Question: In a layout file I have a Listview whose size can grow/shrink dynamically. I have a button btn_rec_add and it's click event I add an item in the ListView. I have tried many changes in the Layout file but haven't been able to make the button shift its location based on number of items in the ListView. If I keep the button in the same RelativeLayout which has the ListView, then the button moves dynamically which is exactly how I want but I can't see the button after adding 5 or more elements in 4.3 inch display phones. If I keep the button outside the RelativeLayout of the ListView, then it is fixed on the screen.
Currently, the btn_rec_add is fixed to the bottom of the layout. Can someone please help me solve this problem.
Here is the XML code:
'''
<?xml version="1.0" encoding="utf-8"?>
<RelativeLayout xmlns:android="http://schemas.android.com/apk/res/android"
android:layout_width="match_parent"
android:layout_height="match_parent"
android:background="@drawable/bg" >
<ImageView
android:id="@id/top_bar_view"
android:layout_width="match_parent"
android:layout_height="50dp"
android:background="@drawable/top_bar"
android:contentDescription="@string/content" />
<TextView
android:id="@+id/txt_recipients"
android:layout_width="wrap_content"
android:layout_height="wrap_content"
android:layout_alignParentTop="true"
android:layout_centerHorizontal="true"
android:layout_marginTop="8dp"
android:padding="8dp"
android:text="@string/text_recipients"
android:textColor="#FFFFFF"
android:textSize="16sp" />
<ImageButton
android:id="@id/btn_back"
android:layout_width="80dp"
android:layout_height="50dp"
android:layout_alignParentLeft="true"
android:layout_alignParentTop="true"
android:contentDescription="@string/content"
android:paddingTop="6dp"
android:src="@drawable/ic_back" />
<RelativeLayout
android:id="@+id/Rlayout_recipients"
android:layout_width="fill_parent"
android:layout_height="wrap_content"
android:layout_above="@id/btn_rec_add"
android:layout_alignParentLeft="true"
android:layout_below="@id/top_bar_view" >
<ListView
android:id="@+id/rec_list"
android:layout_width="match_parent"
android:layout_height="wrap_content"
android:divider="@null"
android:dividerHeight="0dp"
android:paddingTop="20dp" />
</RelativeLayout>
<ImageButton
android:id="@+id/btn_rec_add"
android:layout_width="wrap_content"
android:layout_height="wrap_content"
android:layout_alignParentBottom="true"
android:layout_centerHorizontal="true"
android:contentDescription="@string/content"
android:src="@drawable/icon_add" />
</RelativeLayout>
'''

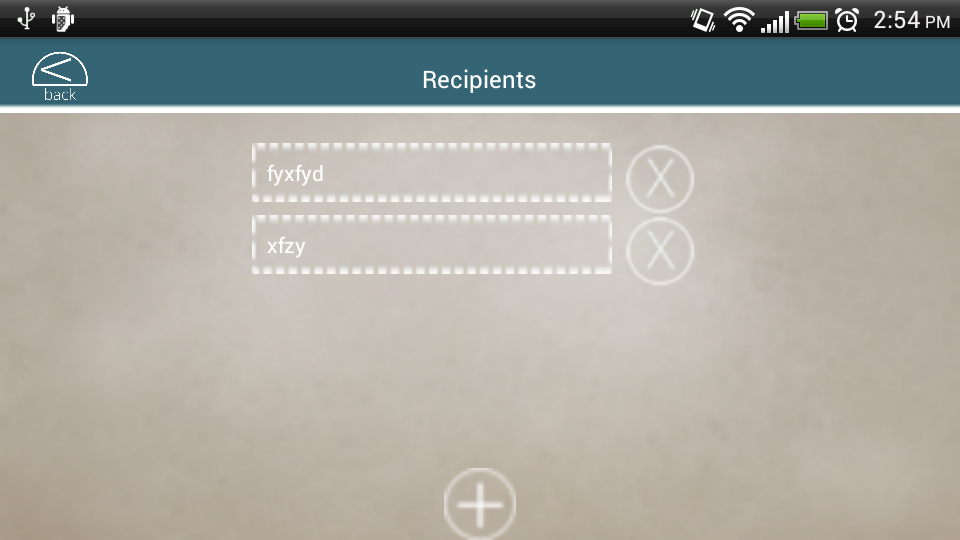
Answer: If I understand correctly, you want the behavior of the button to be as follows:
- 'ListView''ListView'- 'ListView'
If my understanding is correct, you should place your 'ListView' and your button in a 'LinearLayout' as follows:
'''
<LinearLayout
android:orientation="vertical"
android:layout_width="match_parent"
android:layout_height="wrap_content">
<ListView
android:layout_width="match_parent"
android:layout_height="0dp"
android:layout_weight="1" />
<Button
android:layout_width="match_parent"
android:layout_height="@dimen/button_height"
android:background="@drawable/button_image" />
</LinearLayout>
'''
The effect of the above layout is as follows:
- - 'ListView''Button'- 'ListView''layout_weight="1"''Button''@dimen/button_height'
Great Android layout question!